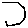
Label: hexagon